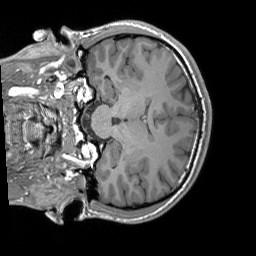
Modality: T1w
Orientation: coronal